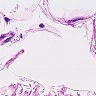
Metastatic tissue present: no